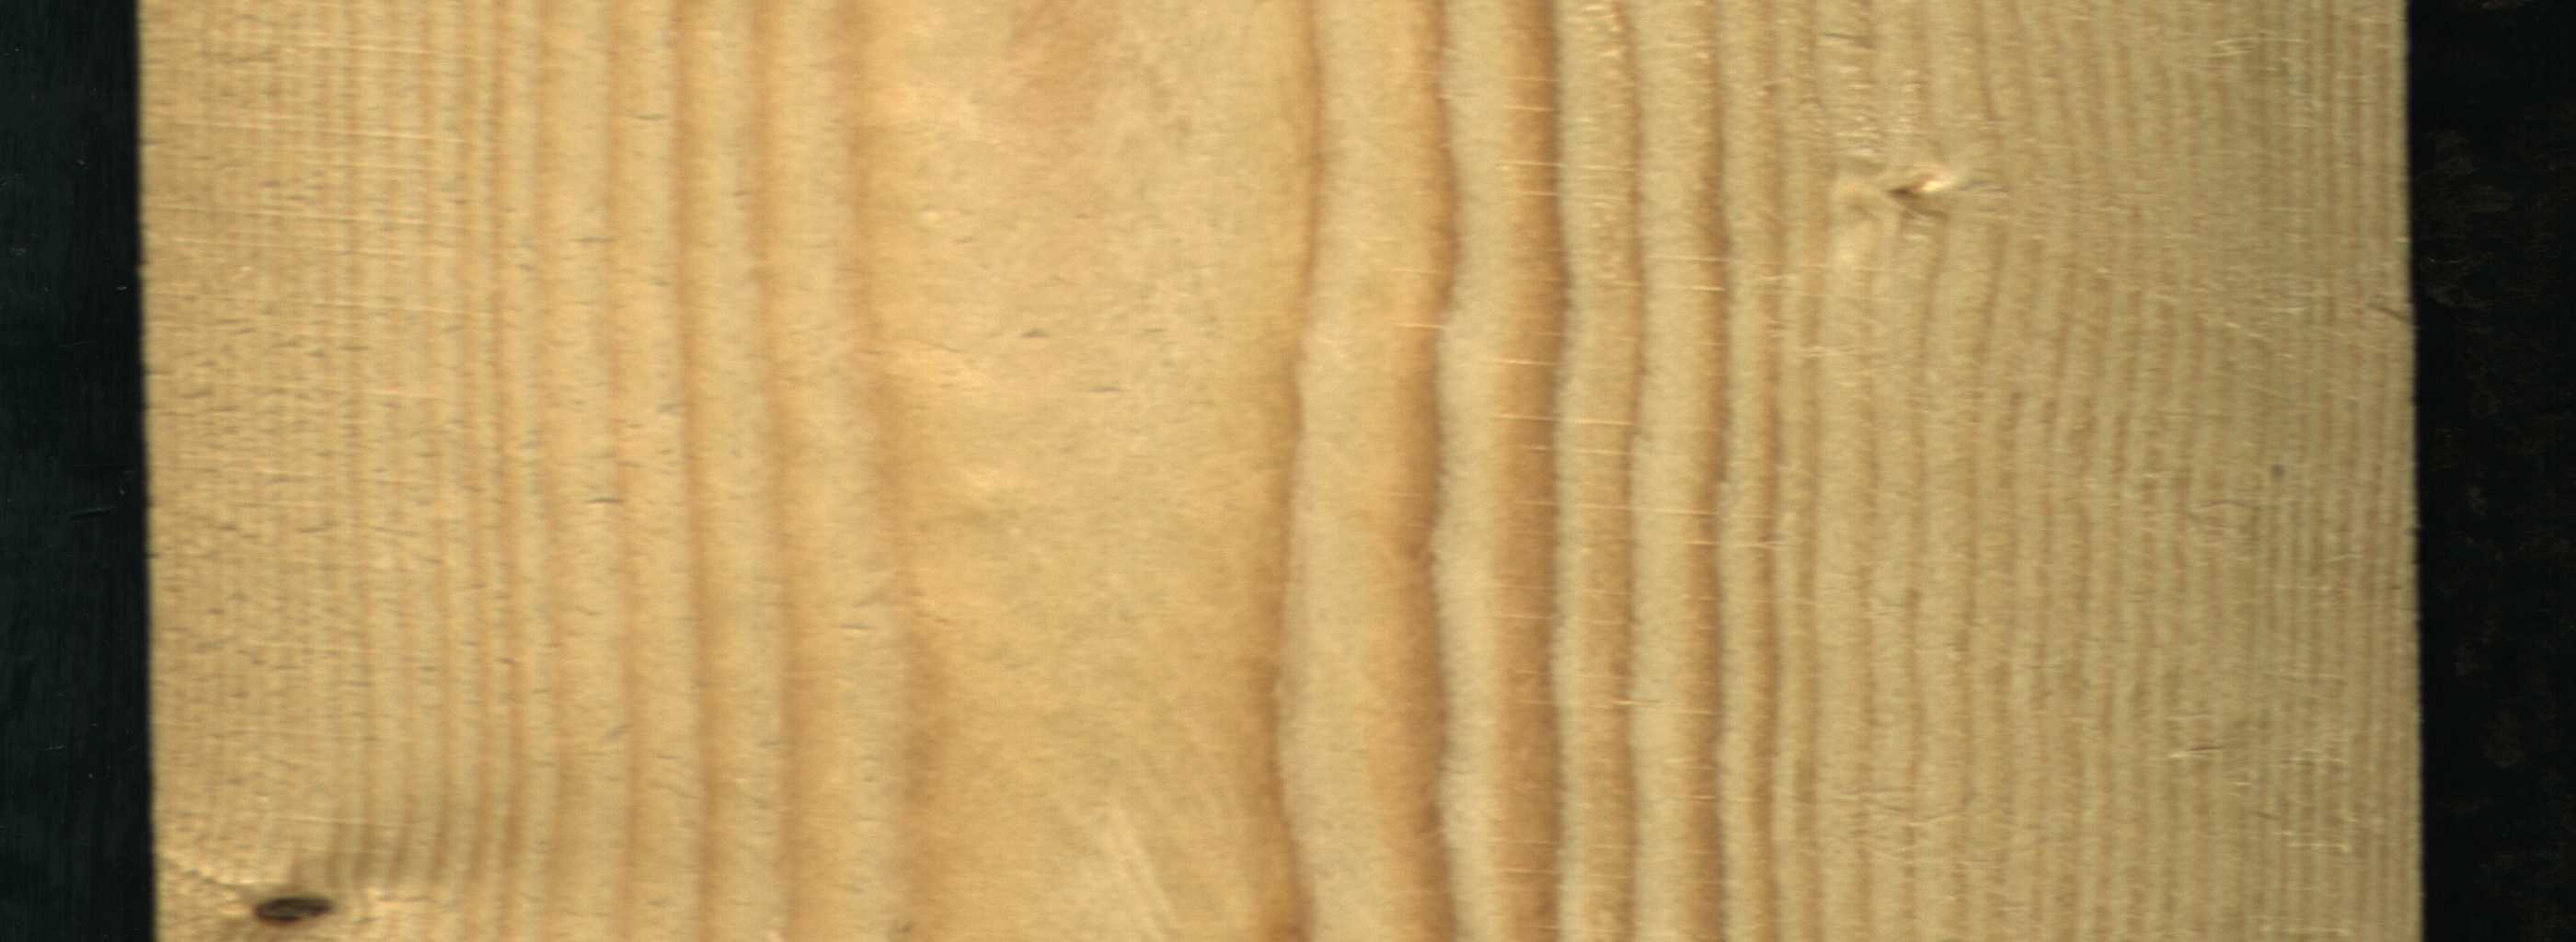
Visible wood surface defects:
Dead_Knot